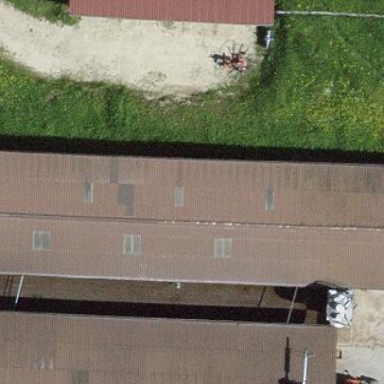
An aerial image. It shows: Barn.